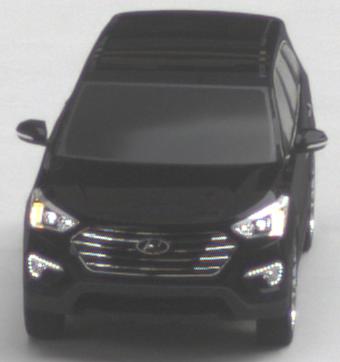
Make: Hyundai
Model: Santa Fe 2.4 GDI
Detailed model: Santa Fe (DM)
Model produced from: 2017/08
Model produced until: 2018/01
Doors: 5
Color: black
Road condition: dry road
Daytime: midday
Contrast: low contrast